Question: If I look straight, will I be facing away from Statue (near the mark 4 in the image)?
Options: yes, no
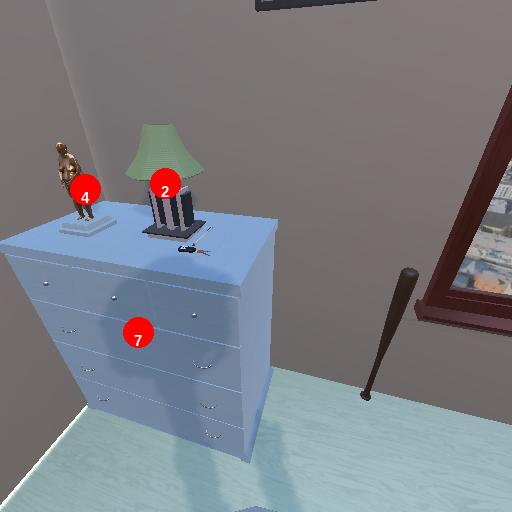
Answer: yes